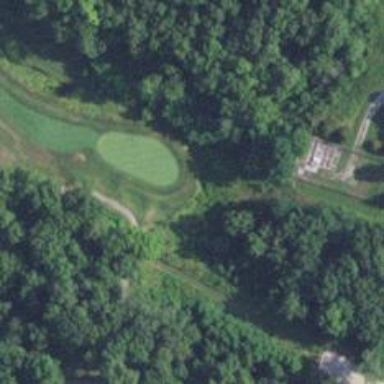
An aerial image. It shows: View of golf hole.